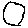
Label: circle